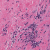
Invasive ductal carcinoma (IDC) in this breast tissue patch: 0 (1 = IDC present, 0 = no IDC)